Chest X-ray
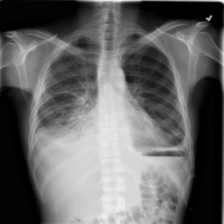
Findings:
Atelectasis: negative
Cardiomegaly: negative
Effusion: positive
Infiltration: positive
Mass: negative
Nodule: negative
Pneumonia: negative
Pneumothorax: negative
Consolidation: negative
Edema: negative
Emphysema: negative
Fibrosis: negative
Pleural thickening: negative
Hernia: negative